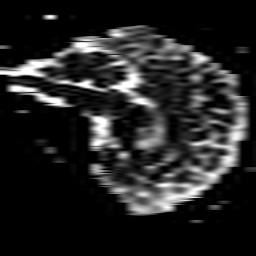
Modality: ADC
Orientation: sagittal
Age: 29
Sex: male
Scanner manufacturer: philips
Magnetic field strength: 3 T
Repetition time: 5.012 s
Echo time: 0.07459 s